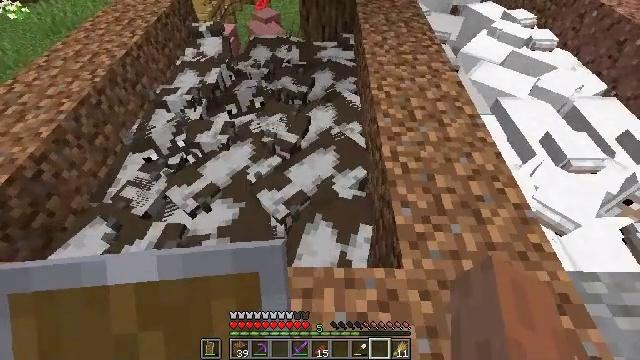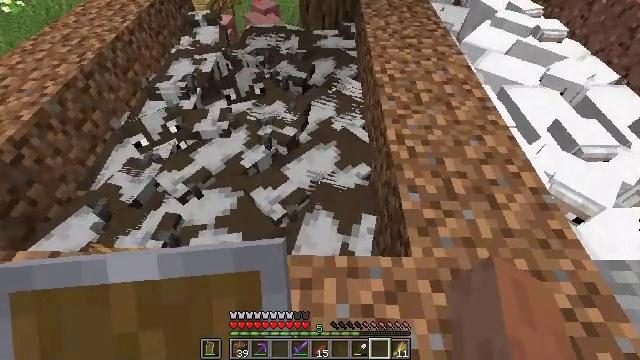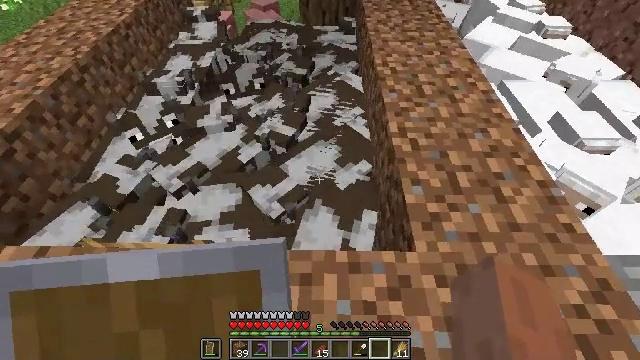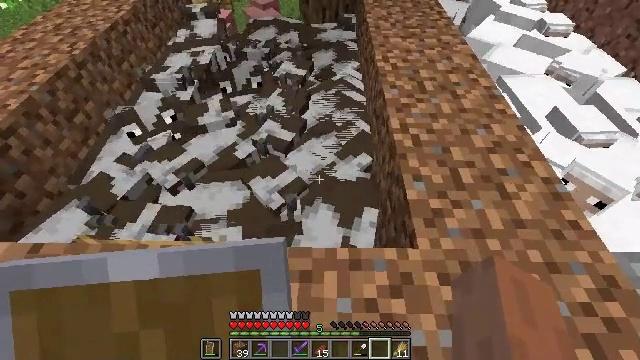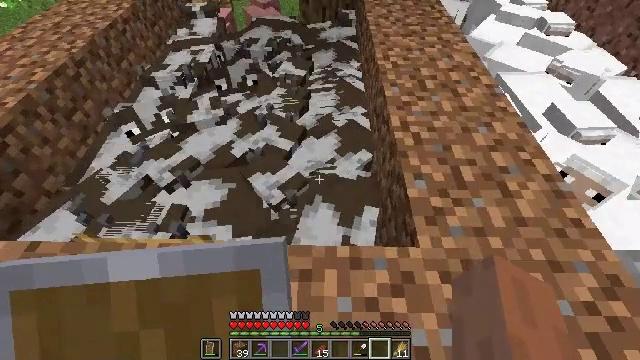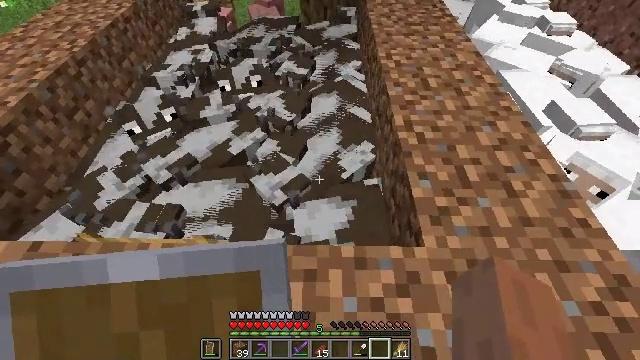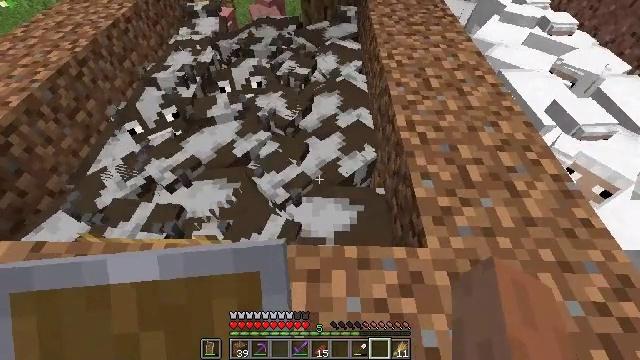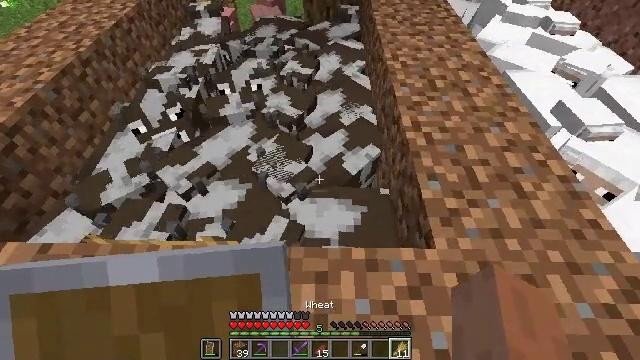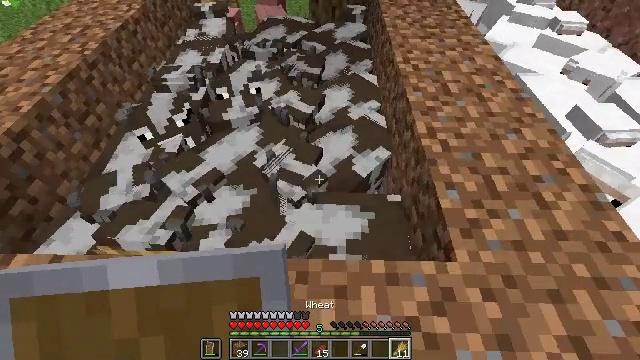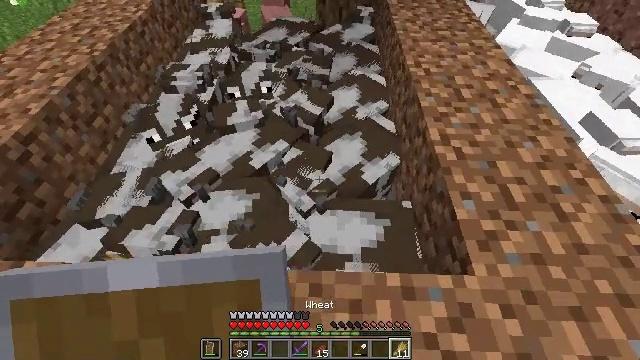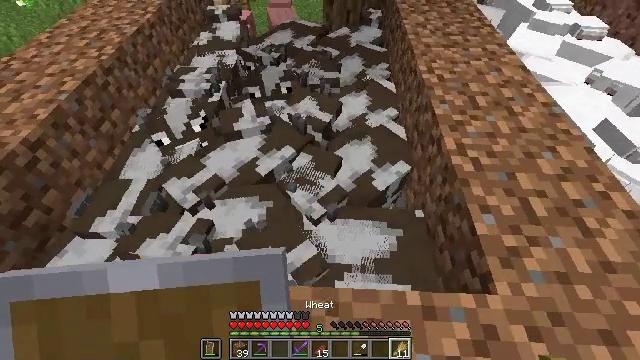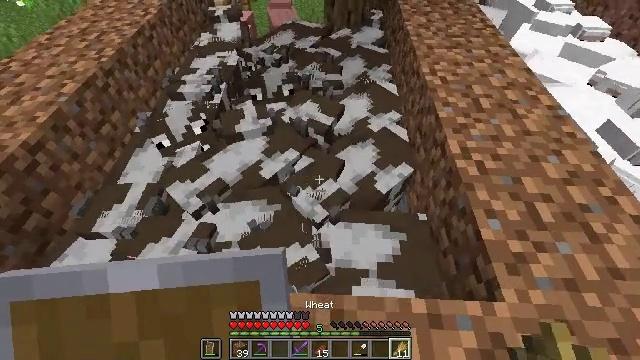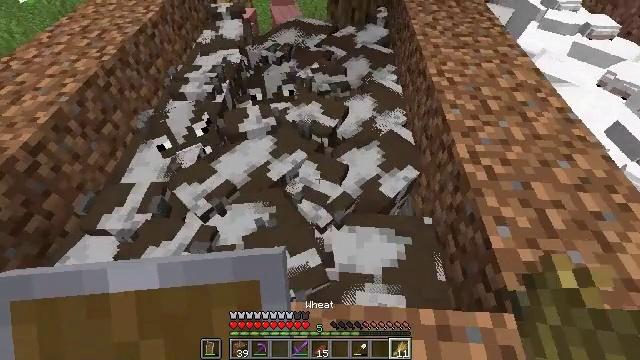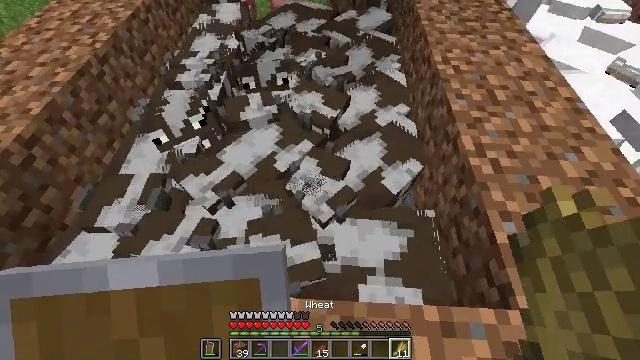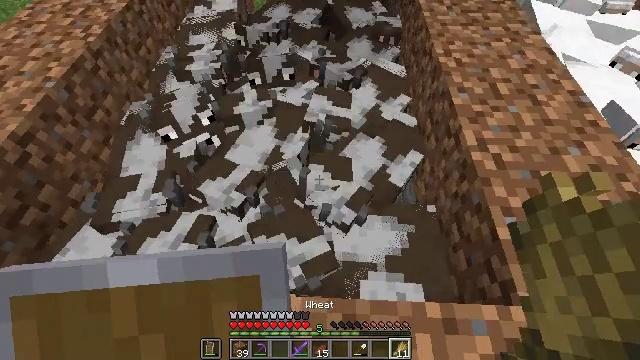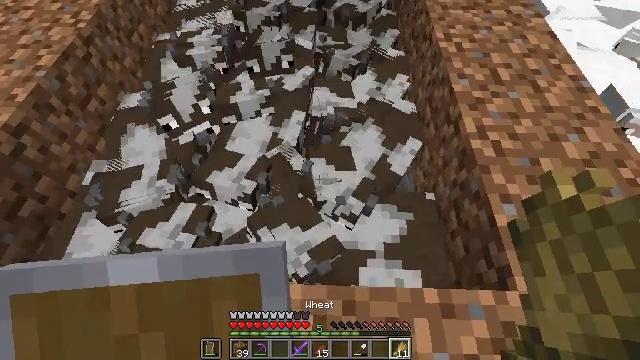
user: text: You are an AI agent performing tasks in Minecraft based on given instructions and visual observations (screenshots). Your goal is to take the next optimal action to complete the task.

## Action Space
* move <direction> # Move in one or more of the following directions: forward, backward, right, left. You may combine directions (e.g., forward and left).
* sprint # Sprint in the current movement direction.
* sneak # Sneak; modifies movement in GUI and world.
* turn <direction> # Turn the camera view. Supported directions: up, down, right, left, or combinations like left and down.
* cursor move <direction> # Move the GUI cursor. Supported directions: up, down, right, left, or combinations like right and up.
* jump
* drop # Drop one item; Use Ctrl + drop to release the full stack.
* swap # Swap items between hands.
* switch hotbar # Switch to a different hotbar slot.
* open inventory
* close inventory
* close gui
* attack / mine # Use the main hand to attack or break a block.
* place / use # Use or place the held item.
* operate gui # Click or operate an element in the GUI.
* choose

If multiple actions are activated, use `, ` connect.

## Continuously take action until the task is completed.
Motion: motion action
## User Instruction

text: Break the observer to move it.
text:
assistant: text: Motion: sneak
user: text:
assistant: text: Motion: sneak
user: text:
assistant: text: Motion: sneak
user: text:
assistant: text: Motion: sneak
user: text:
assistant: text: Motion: move left, sneak
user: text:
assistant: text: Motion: move left, sneak
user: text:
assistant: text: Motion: move forward and move left, sneak
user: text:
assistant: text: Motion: move forward and move left, sneak
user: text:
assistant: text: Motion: move forward and move left, sneak
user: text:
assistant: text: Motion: move forward and move left, sneak
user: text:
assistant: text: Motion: move forward, sneak
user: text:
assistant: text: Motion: move forward, sneak
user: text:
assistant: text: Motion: sneak, turn down
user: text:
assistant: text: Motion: sneak, turn down
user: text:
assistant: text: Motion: sneak, turn down
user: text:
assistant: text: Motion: sneak, turn right and down
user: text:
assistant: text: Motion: move forward, sneak, turn right and down
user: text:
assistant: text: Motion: move forward, sneak
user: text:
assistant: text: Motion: move forward, sneak
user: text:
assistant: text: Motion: move forward, sneak
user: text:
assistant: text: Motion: move forward, sneak
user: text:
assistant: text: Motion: move forward, sneak
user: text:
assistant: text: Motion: sneak
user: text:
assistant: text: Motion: sneak, turn right
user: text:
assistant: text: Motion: sneak, turn right and up
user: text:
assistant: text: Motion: sneak, use / place
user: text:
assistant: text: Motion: sneak, use / place
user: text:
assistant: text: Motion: sneak, use / place
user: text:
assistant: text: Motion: sneak, use / place
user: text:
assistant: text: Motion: sneak